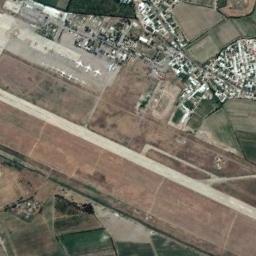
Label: airport